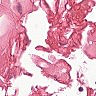
Metastatic tissue present: no